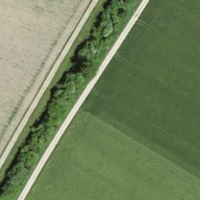
EUNIS habitat code: 52
Species observed at this site:
Corvus corone
Sturnus vulgaris
Chloris chloris
Pica pica
Phoenicurus ochruros
Carduelis carduelis
Motacilla alba
Delichon urbicum
Turdus merula